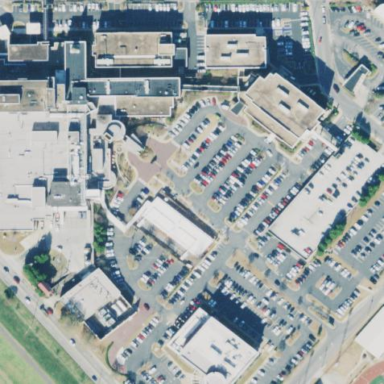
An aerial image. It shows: Hospital providing healthcare services.